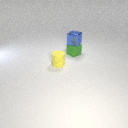
small blue metal cube above small green rubber cube